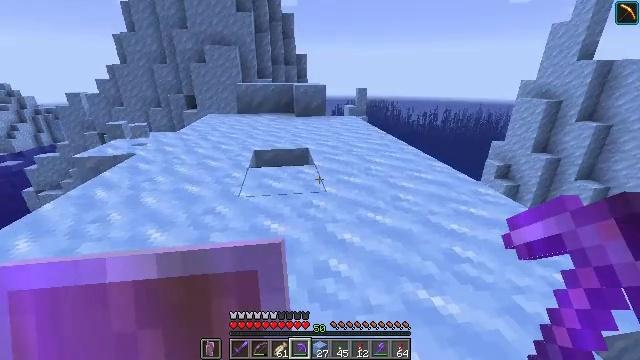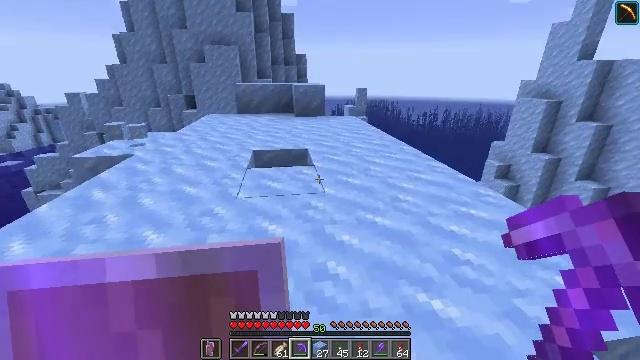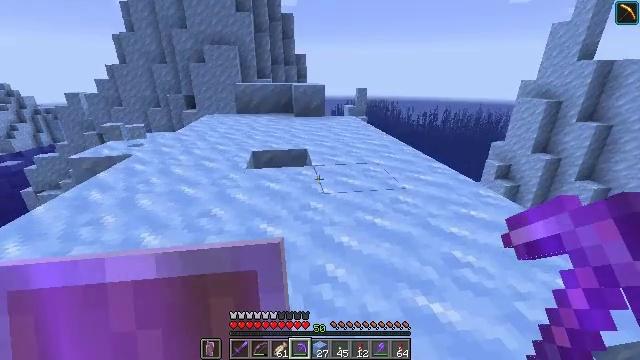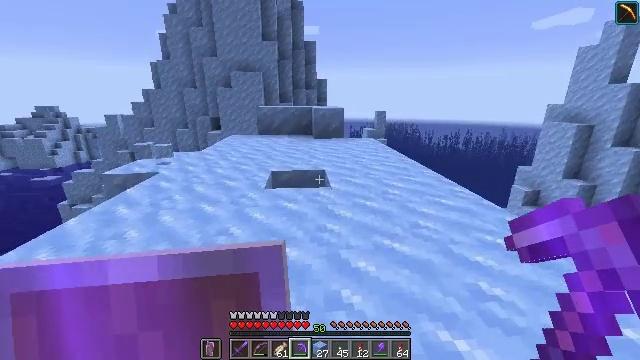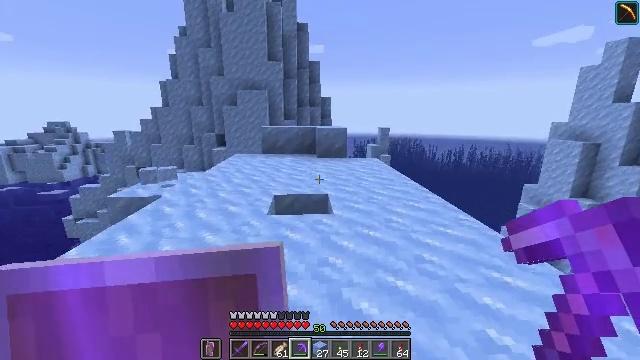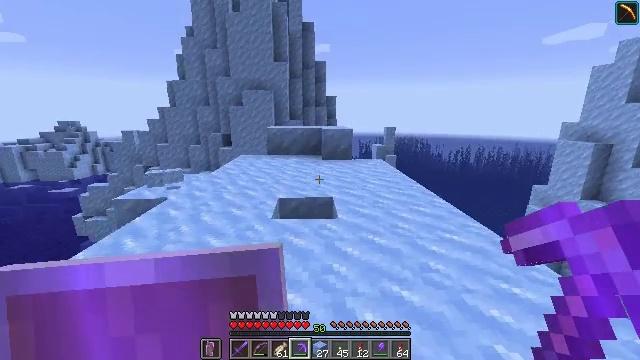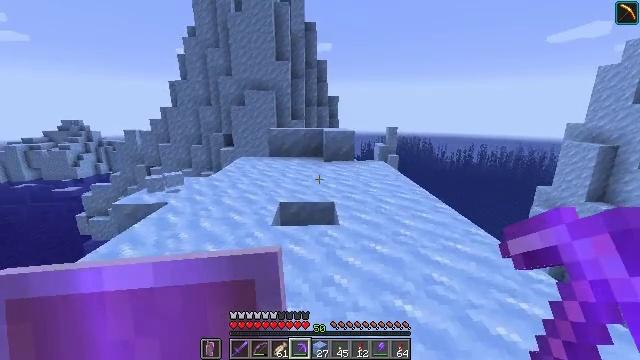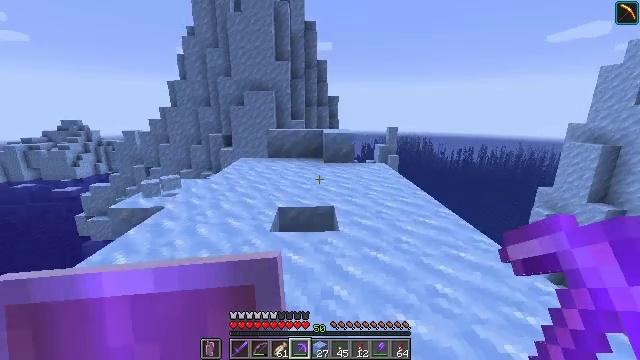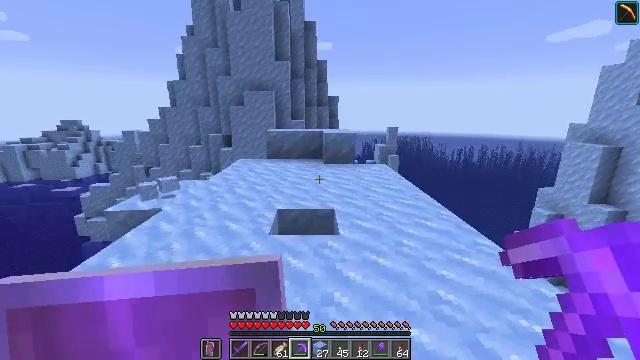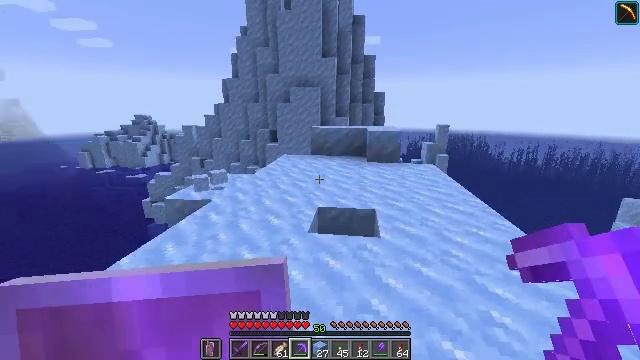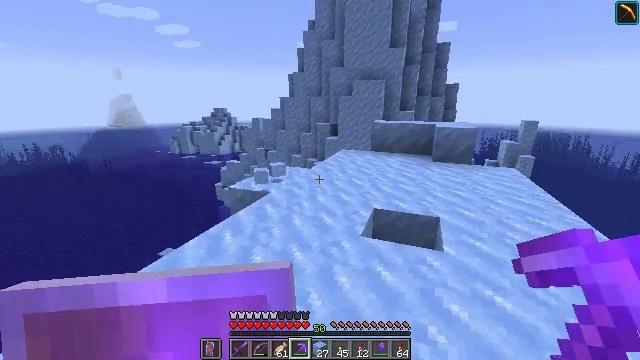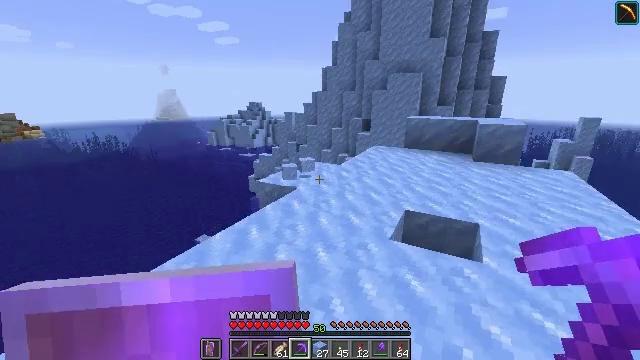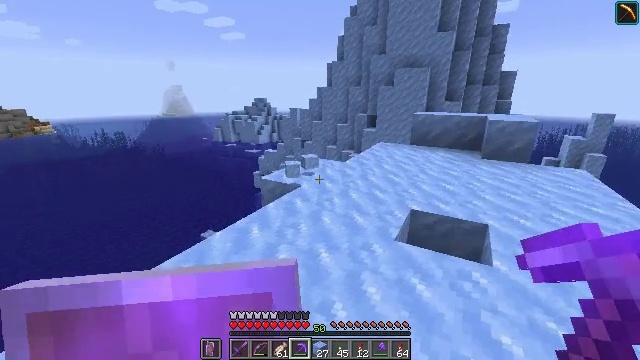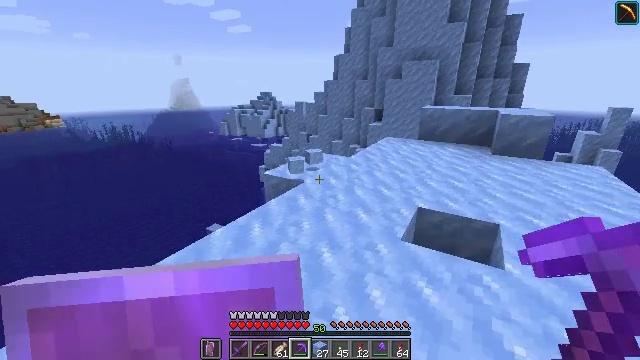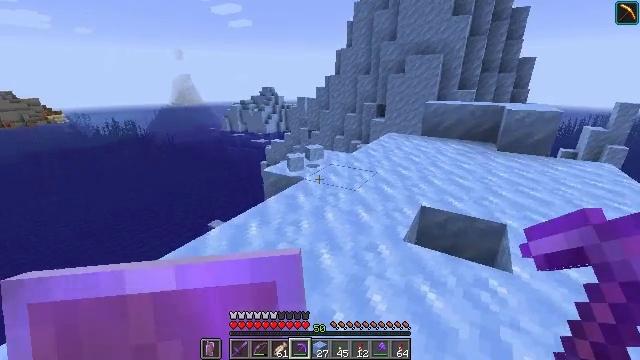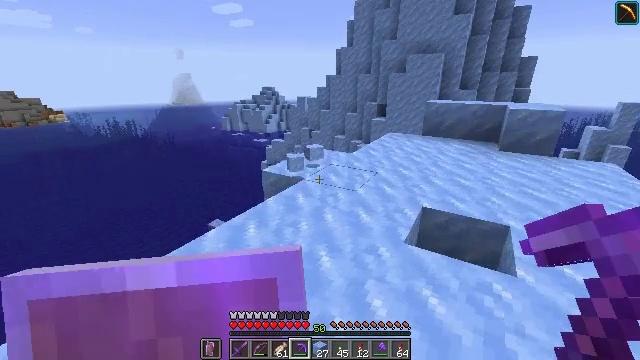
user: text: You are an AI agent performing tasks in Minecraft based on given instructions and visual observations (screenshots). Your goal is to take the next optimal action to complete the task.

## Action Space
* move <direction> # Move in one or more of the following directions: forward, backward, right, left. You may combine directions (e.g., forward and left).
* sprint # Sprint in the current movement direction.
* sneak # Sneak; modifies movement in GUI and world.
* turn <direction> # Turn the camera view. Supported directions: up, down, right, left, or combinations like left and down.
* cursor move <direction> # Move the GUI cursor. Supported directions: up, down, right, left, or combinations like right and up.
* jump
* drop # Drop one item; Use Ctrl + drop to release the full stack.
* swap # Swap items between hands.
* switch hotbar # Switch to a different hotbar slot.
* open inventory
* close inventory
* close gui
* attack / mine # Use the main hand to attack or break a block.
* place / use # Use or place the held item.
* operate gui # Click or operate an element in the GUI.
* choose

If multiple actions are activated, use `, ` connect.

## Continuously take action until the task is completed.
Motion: motion action
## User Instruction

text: Break packed ice to add to inventory.
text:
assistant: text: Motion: move forward, sneak
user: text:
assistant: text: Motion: move forward, sneak
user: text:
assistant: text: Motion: move forward, turn left and up
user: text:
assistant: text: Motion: move forward, turn up
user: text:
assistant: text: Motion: move forward, turn left
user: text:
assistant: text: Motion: move forward
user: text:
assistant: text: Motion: move forward
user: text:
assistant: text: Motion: move forward
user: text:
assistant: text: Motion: move forward, turn left
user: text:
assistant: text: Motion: move forward, turn left and down
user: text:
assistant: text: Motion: move forward, turn left and down
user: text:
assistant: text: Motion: move forward, turn left
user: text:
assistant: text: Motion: move forward, turn left and down
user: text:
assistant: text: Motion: move forward, turn down
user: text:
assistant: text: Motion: move forward
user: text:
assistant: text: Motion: move forward
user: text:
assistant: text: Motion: move forward
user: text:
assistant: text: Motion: move forward
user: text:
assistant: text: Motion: move forward
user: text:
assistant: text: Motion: move forward
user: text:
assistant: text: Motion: move forward
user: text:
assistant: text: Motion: move forward
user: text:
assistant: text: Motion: move forward
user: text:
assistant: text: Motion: move forward
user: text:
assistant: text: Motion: move forward
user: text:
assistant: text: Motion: move forward
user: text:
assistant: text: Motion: move forward
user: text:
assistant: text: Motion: move forward
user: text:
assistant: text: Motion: move forward, turn right
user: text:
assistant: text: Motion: move forward, turn right